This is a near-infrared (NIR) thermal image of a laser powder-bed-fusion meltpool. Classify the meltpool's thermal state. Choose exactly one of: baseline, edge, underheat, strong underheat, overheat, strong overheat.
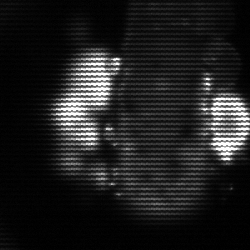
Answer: strong underheat